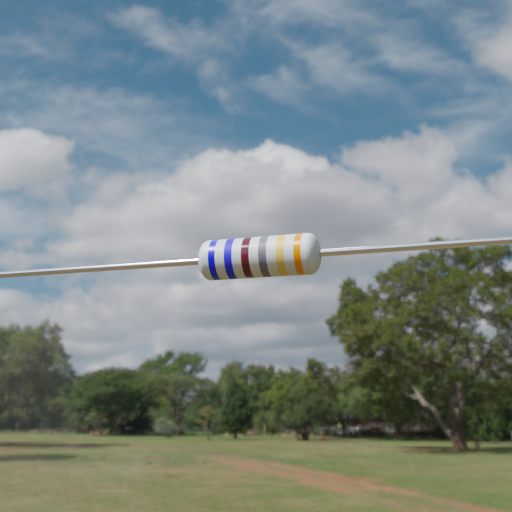
Resistor colour bands (in order): blue, blue, brown, gray, gold, orange